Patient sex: M
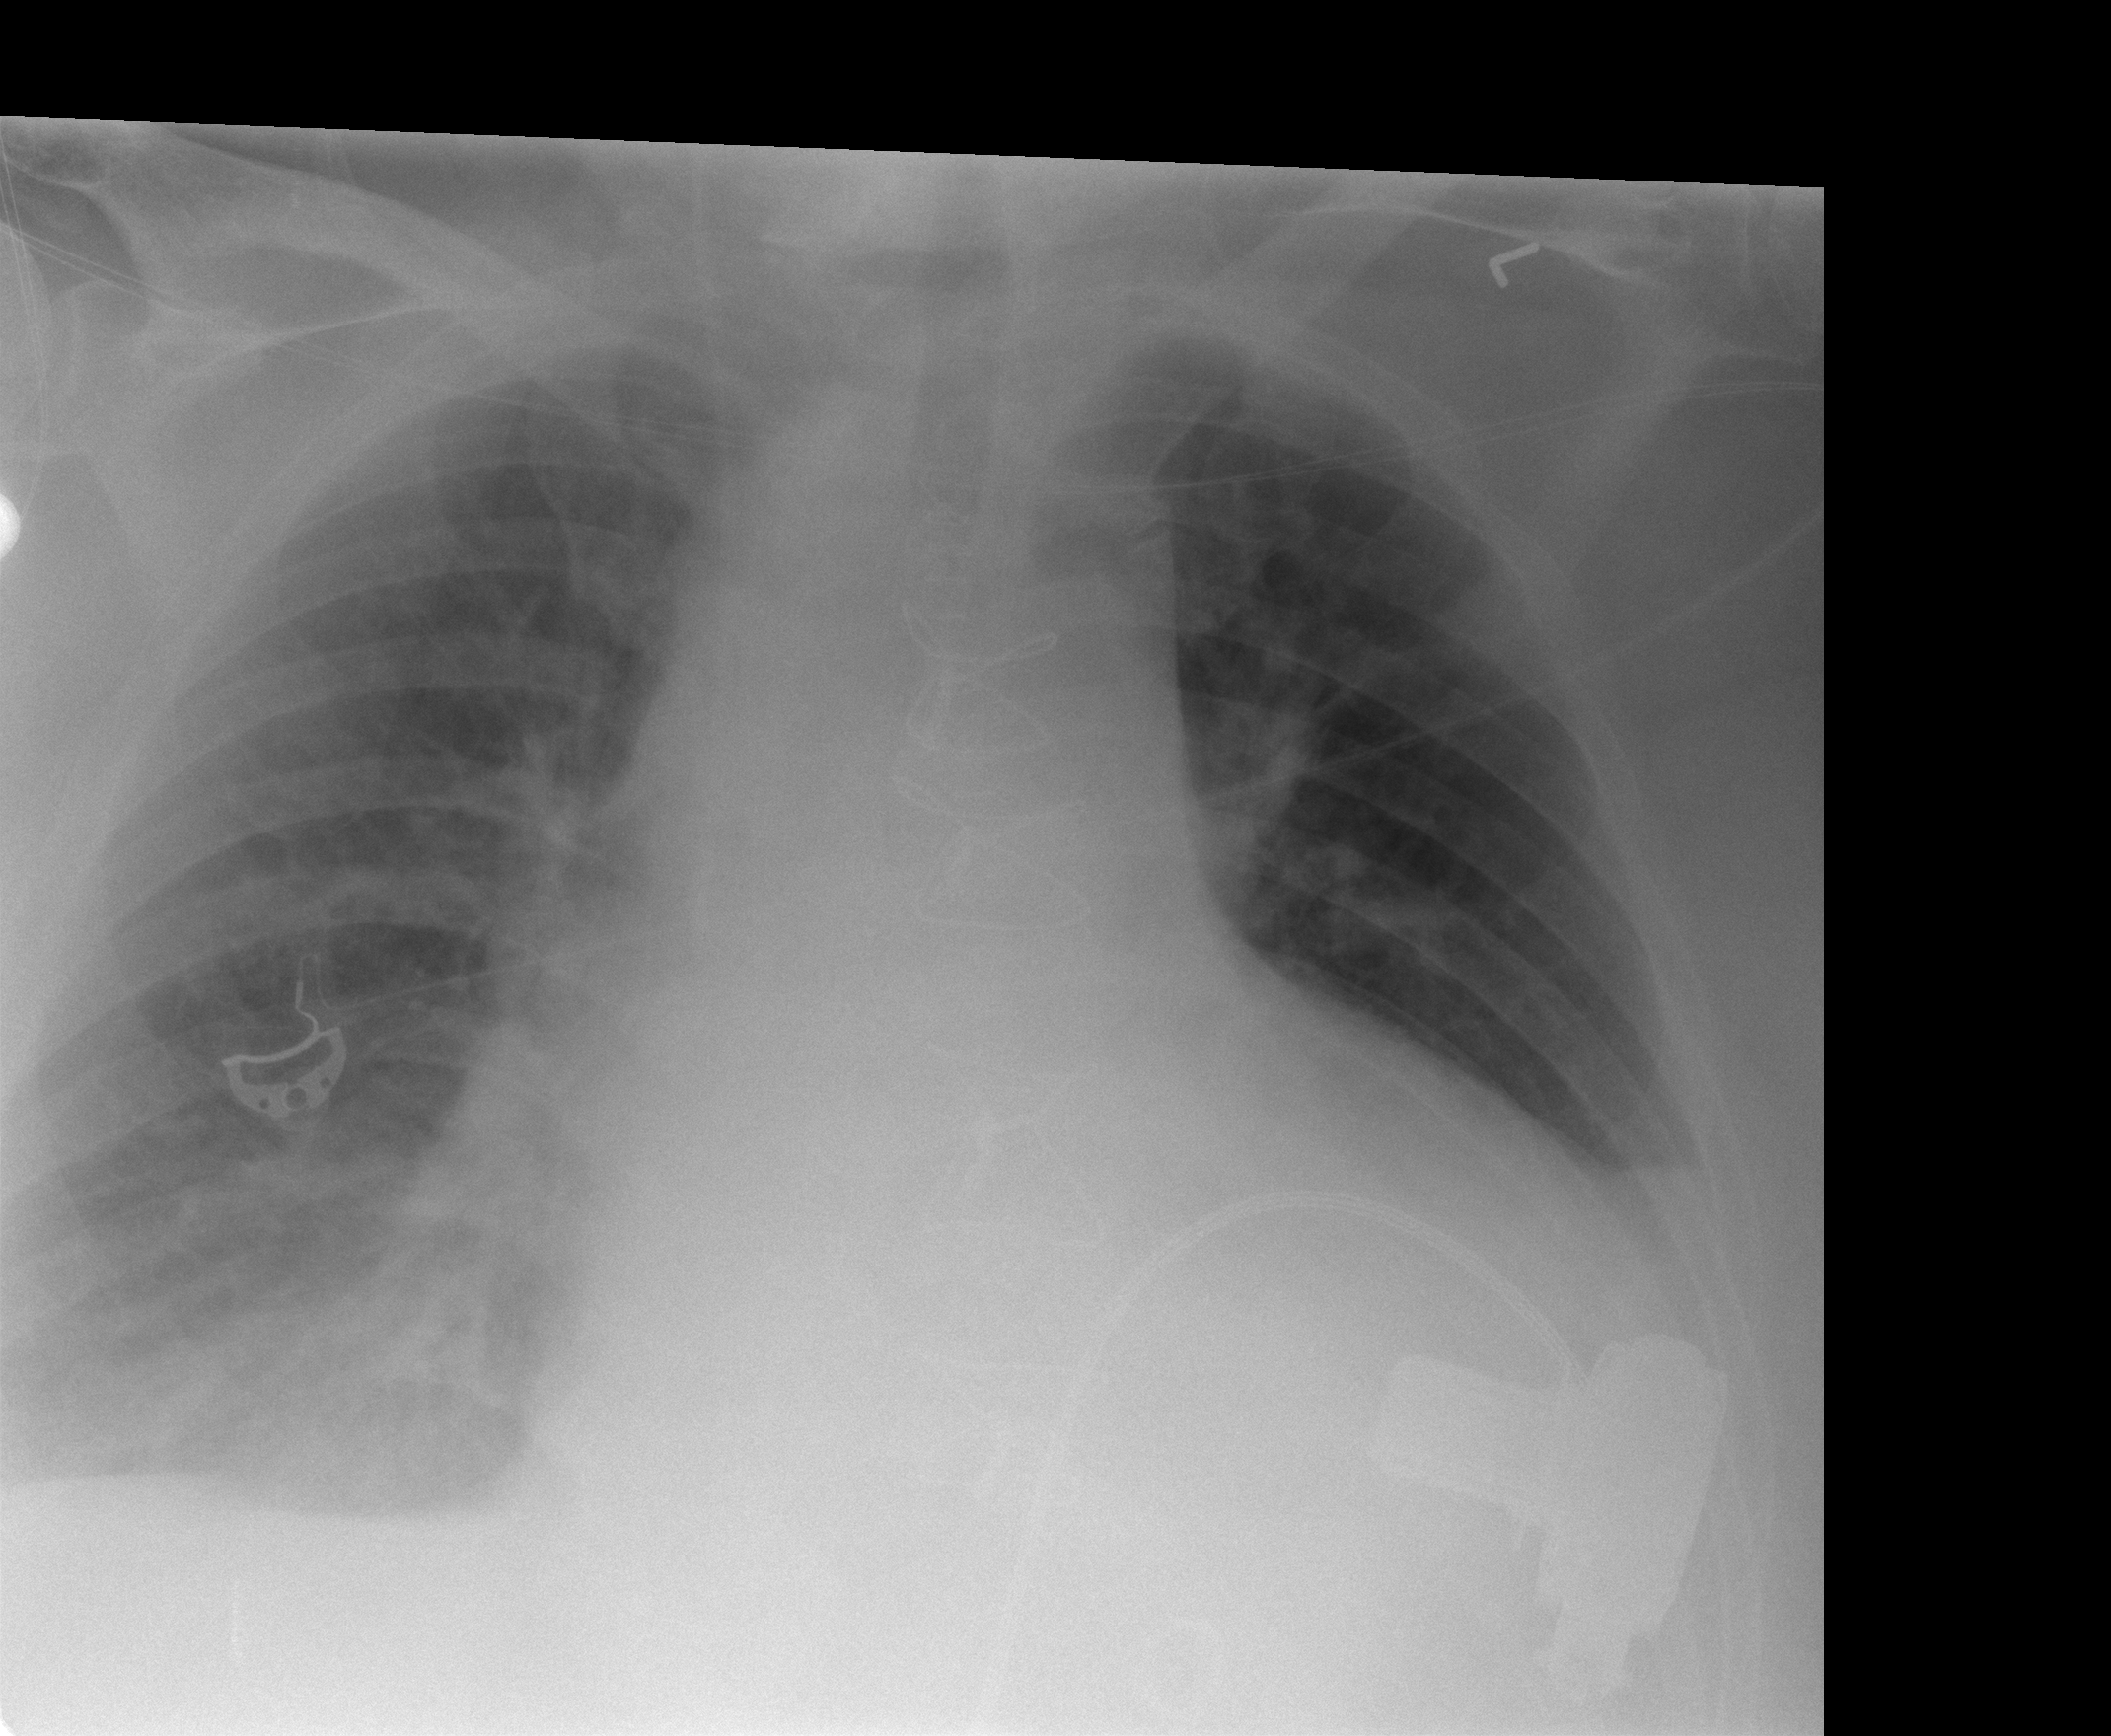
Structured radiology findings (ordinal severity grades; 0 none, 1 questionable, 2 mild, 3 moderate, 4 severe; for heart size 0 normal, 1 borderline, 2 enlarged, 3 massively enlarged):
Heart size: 2
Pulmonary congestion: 2
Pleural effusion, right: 2
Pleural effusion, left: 2
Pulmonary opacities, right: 1
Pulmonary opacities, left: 1
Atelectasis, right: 2
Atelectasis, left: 2